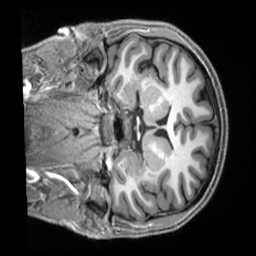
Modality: T1w
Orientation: coronal
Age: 28
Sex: male
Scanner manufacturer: siemens
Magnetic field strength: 3 T
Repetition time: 2.3 s
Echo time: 0.00229 s